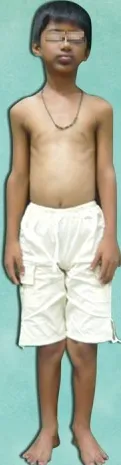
Short stature and genu valgum.
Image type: medical_photograph (other_medical_photograph)